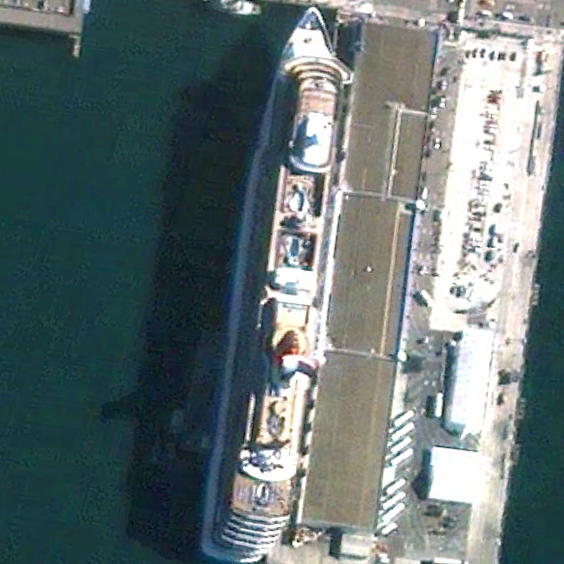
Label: Medical_ship